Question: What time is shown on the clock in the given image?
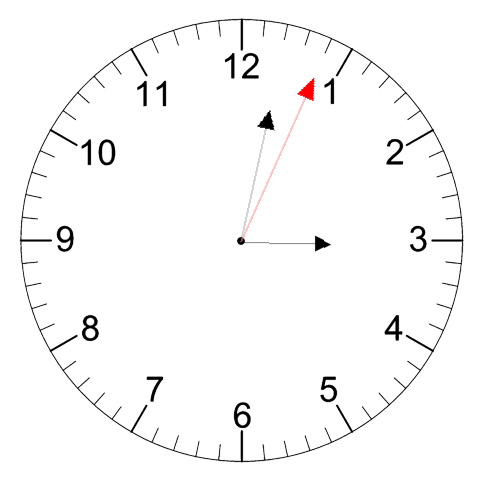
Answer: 03:02:04